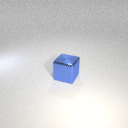
large blue metal cube